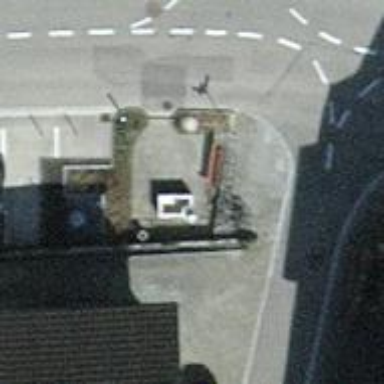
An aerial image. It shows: Red bench.